Interaction volume radius: 5 \u00c5
Interaction volume height: 10 \u00c5
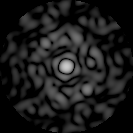
Disorder parameter: 0.8235